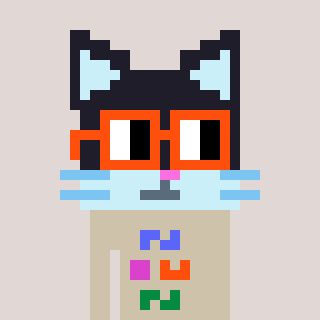
a pixel art character with square orange glasses, a cat-shaped head and a bege-colored body on a warm background